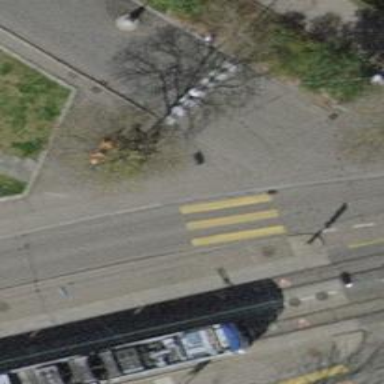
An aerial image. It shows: Uncontrolled zebra crossing with notable zebra markings.